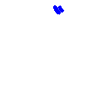
Particle: electron